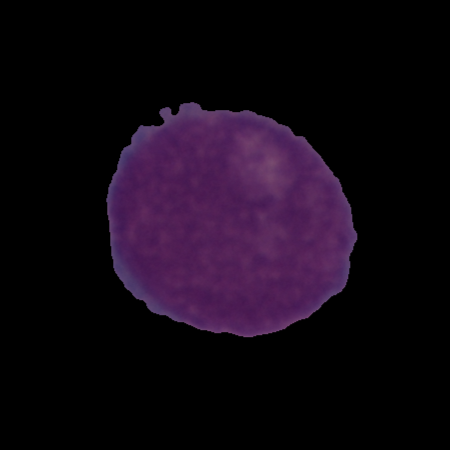
Label: cancer